Chest X-ray. View position: PA
Patient age: 51
Patient sex: F
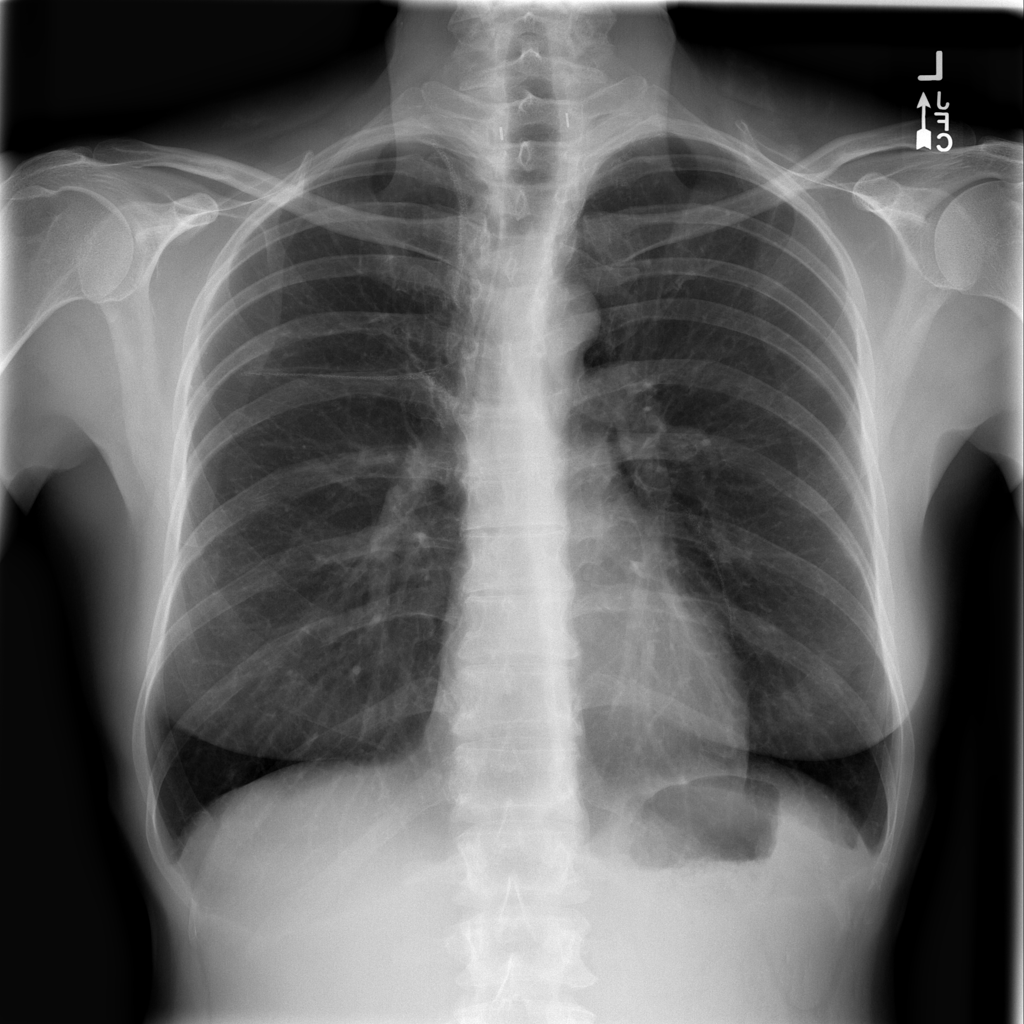
Finding: Pneumothorax